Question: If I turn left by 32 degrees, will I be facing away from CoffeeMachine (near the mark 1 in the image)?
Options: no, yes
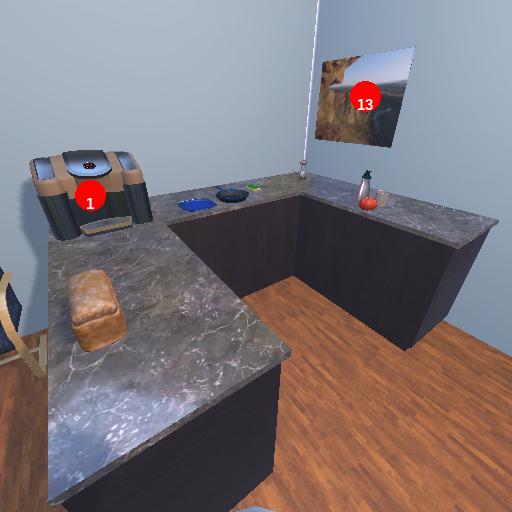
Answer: no